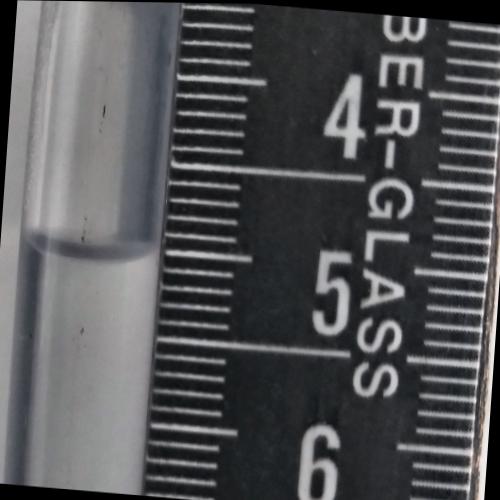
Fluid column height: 5.0 cm